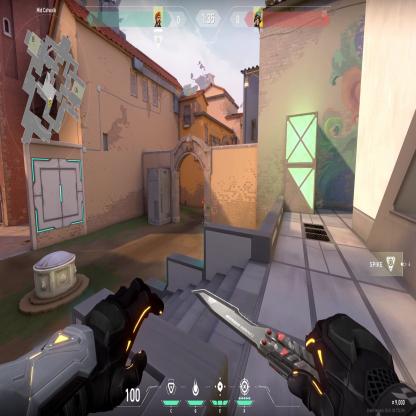
Label: enemy